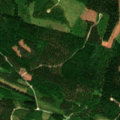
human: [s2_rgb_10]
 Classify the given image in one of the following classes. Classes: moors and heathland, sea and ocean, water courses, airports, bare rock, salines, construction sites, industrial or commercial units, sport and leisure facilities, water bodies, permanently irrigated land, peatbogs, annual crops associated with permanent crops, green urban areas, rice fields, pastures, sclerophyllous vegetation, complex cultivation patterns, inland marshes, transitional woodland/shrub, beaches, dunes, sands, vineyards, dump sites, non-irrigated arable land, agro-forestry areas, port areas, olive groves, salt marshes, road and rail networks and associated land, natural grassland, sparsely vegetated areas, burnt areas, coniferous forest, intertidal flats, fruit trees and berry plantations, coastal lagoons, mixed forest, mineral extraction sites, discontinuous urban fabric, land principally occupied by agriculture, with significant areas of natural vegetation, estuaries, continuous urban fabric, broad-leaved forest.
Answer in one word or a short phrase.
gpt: coniferous forest, mixed forest